Question: List the customer first name, last name, and total amount spent (Note: the amount spent is the order subtotal + the tax + the cost to ship from the tblorder table).
i have this code(but the values all come out the same:
'''
Select CONCAT(firstname, ' ' ,lastname) as name, sum(ordersubtotal + ordertax + ordershipcost) as AmountSpent
From tblorder,tblcust
group by name
'''

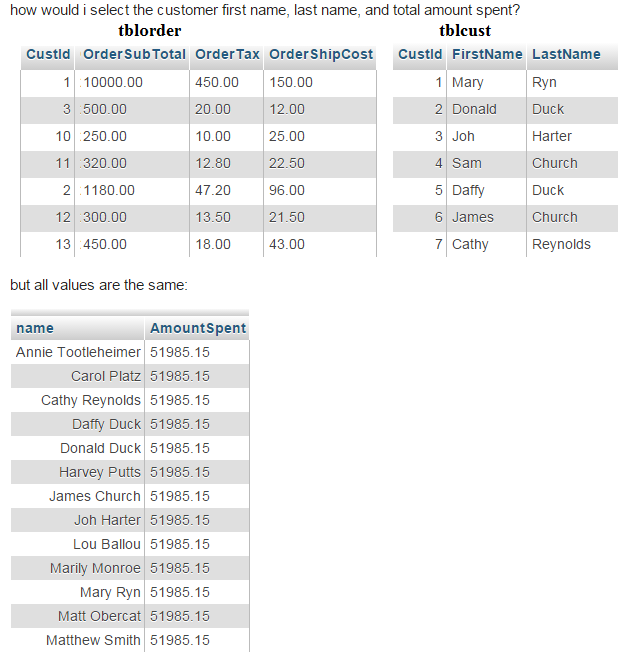
Answer: This should do it:
'''
Select CONCAT(firstname, ' ' ,lastname) as name, sum(ordersubtotal + ordertax + ordershipcost) as AmountSpent
From tblorder a
inner join tblcust b ON a.custId=b.custId
group by name;
'''
YOu did not define on what you are joining the tables.
In your code style that would be:
'''
Select CONCAT(firstname, ' ' ,lastname) as name, sum(ordersubtotal + ordertax + ordershipcost) as AmountSpent
From tblorder a,tblcust b
where a.custId=b.custId
group by name;
'''
(Both should give the same result)